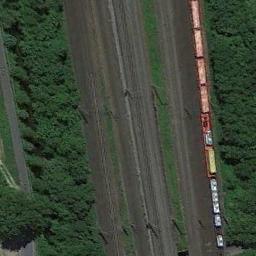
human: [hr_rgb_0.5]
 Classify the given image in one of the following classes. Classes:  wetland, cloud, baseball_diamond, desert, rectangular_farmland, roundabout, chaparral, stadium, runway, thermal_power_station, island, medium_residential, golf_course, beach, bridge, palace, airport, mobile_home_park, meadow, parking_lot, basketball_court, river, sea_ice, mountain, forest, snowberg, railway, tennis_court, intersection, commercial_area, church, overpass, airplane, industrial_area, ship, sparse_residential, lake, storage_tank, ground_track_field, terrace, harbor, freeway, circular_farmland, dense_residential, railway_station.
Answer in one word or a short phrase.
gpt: railway